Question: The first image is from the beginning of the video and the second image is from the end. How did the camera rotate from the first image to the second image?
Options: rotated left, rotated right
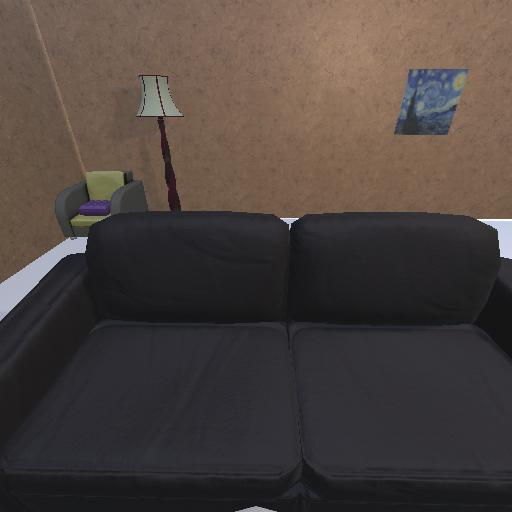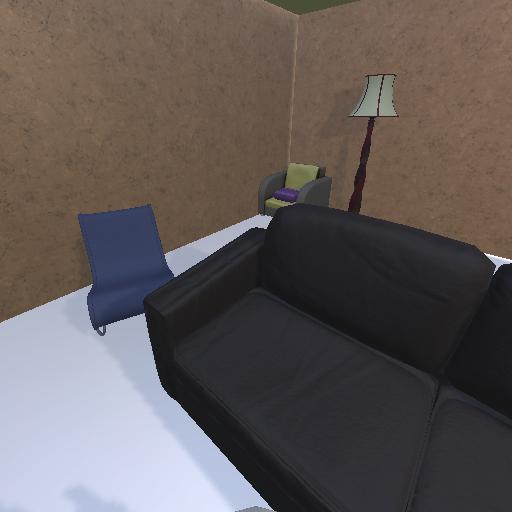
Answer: rotated left